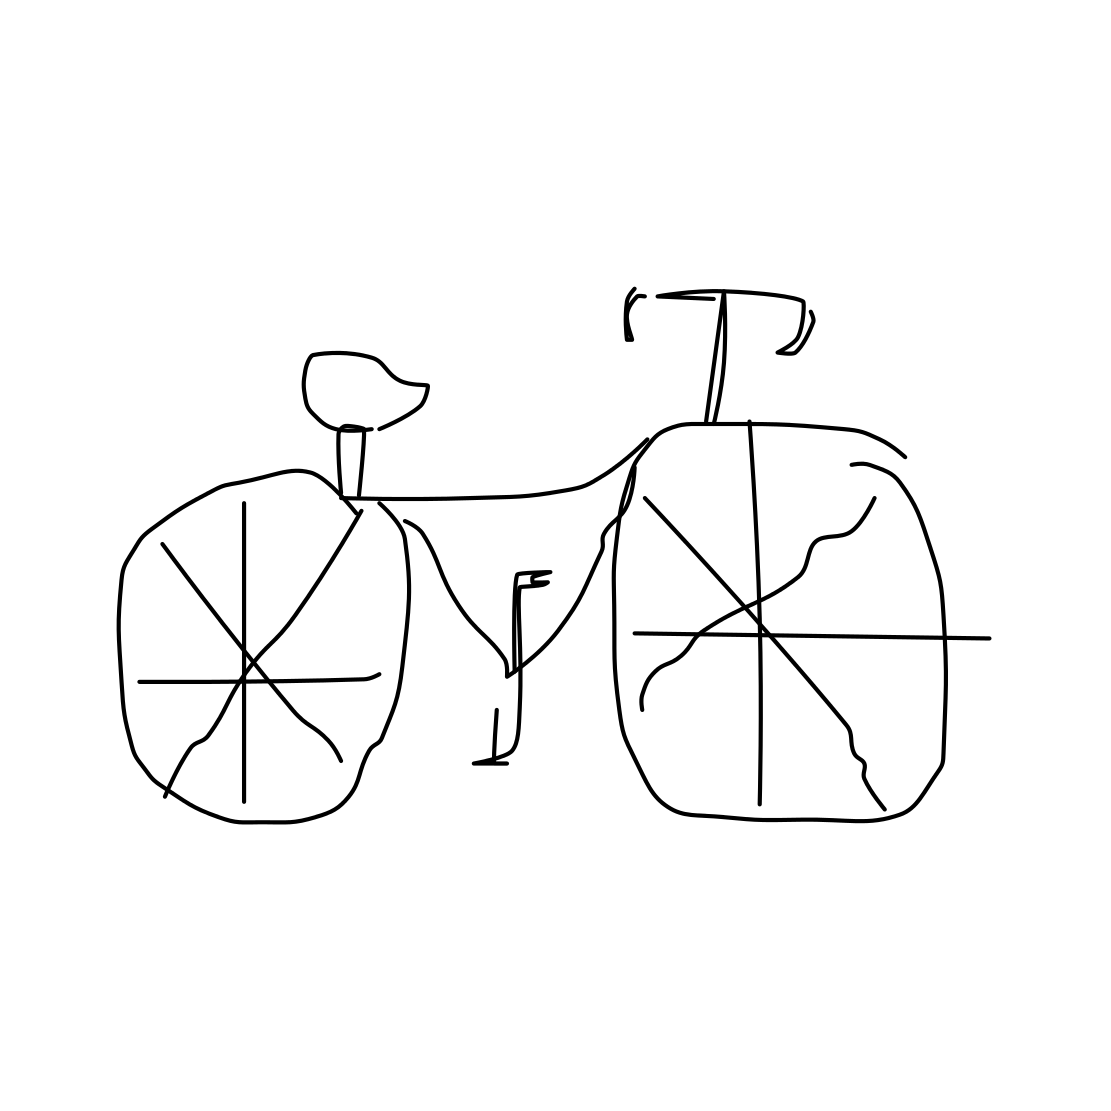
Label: bicycle